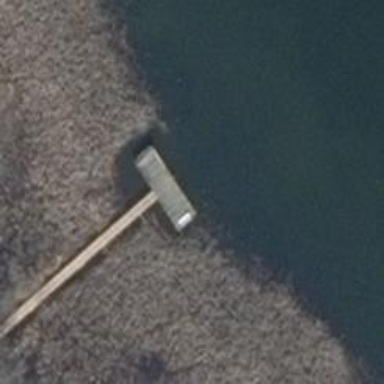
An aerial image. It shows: Man-made pier.